Field crop: tomato
Growth stage: 1
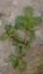
Species: portulaca